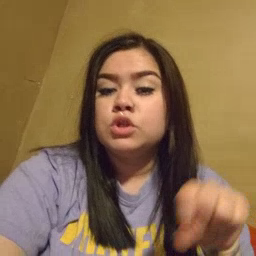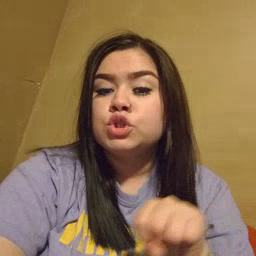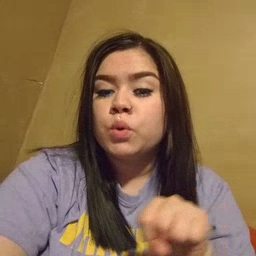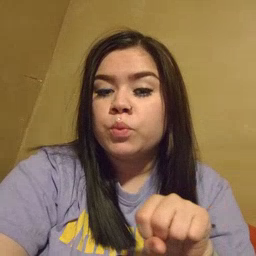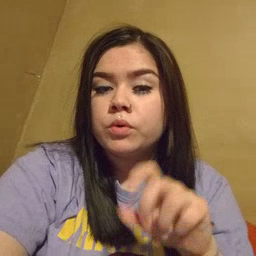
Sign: shoe